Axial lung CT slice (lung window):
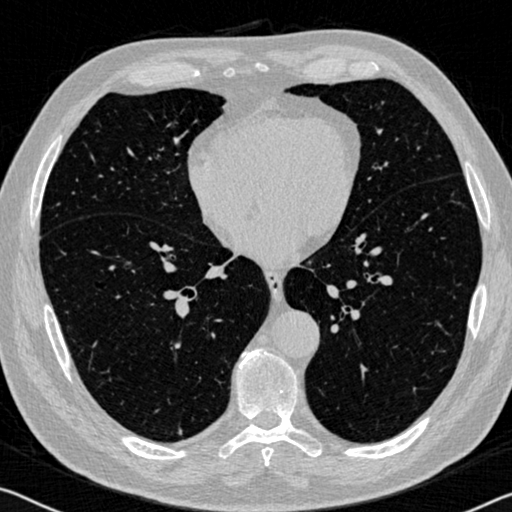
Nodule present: yes
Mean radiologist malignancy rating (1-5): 2.333